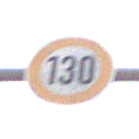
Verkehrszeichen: Geschwindigkeit130
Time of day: SunriseSunset
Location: Outdoor (Nature)
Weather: PartlyCloudy
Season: NotSpecified
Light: Natural